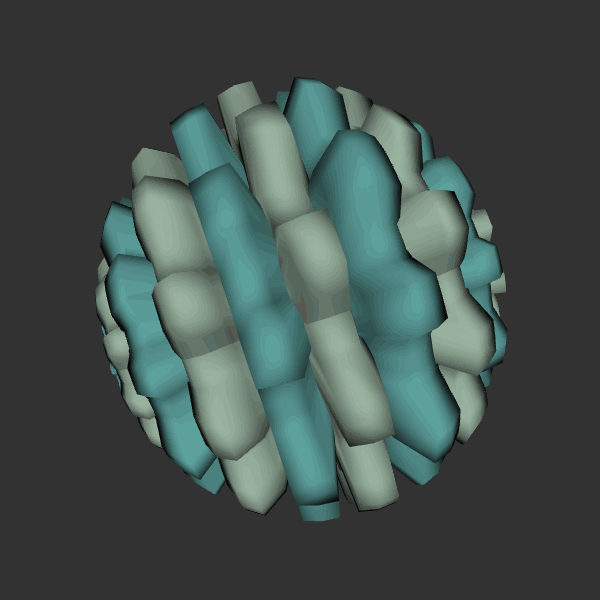
Background: dark